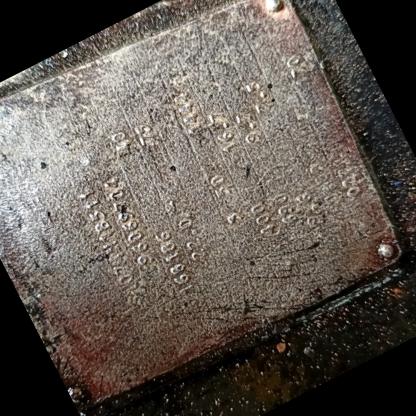
Klasa: tabliczka-znamionowa